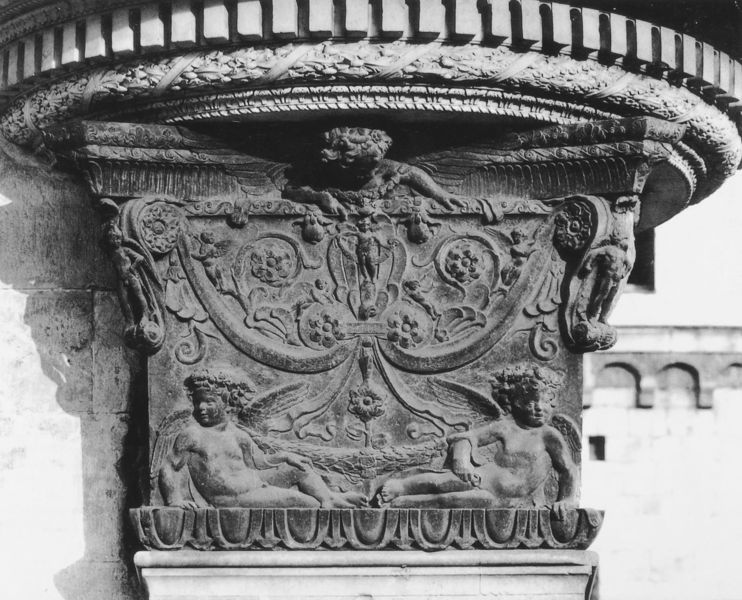
Titel: Bronzekapitell von der Außenkanzel
Künstler: Donatello
Institution: Prato, Domopera
Schlagwörter: blätter, flügel, nackt, schatten, blumen, köpfe, pfeiler, säule, blüten, ornament, band, stein, boden, kelch, girlande, schleifen, rund, engel, putte, putto, ranken, trauben, relief, bogen, knaben, pilaster, detail, symmetrie, floral, stuck, foto, schwarz-weiss, kranz, kapitell, girlanden, halbrund, voluten, rosette, mauern, rechteckig, volute, bänder, putten, korinthisch, putti, rosetten, kapitel, lisene, polaster